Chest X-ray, PA view. Patient: 31 years old, sex F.
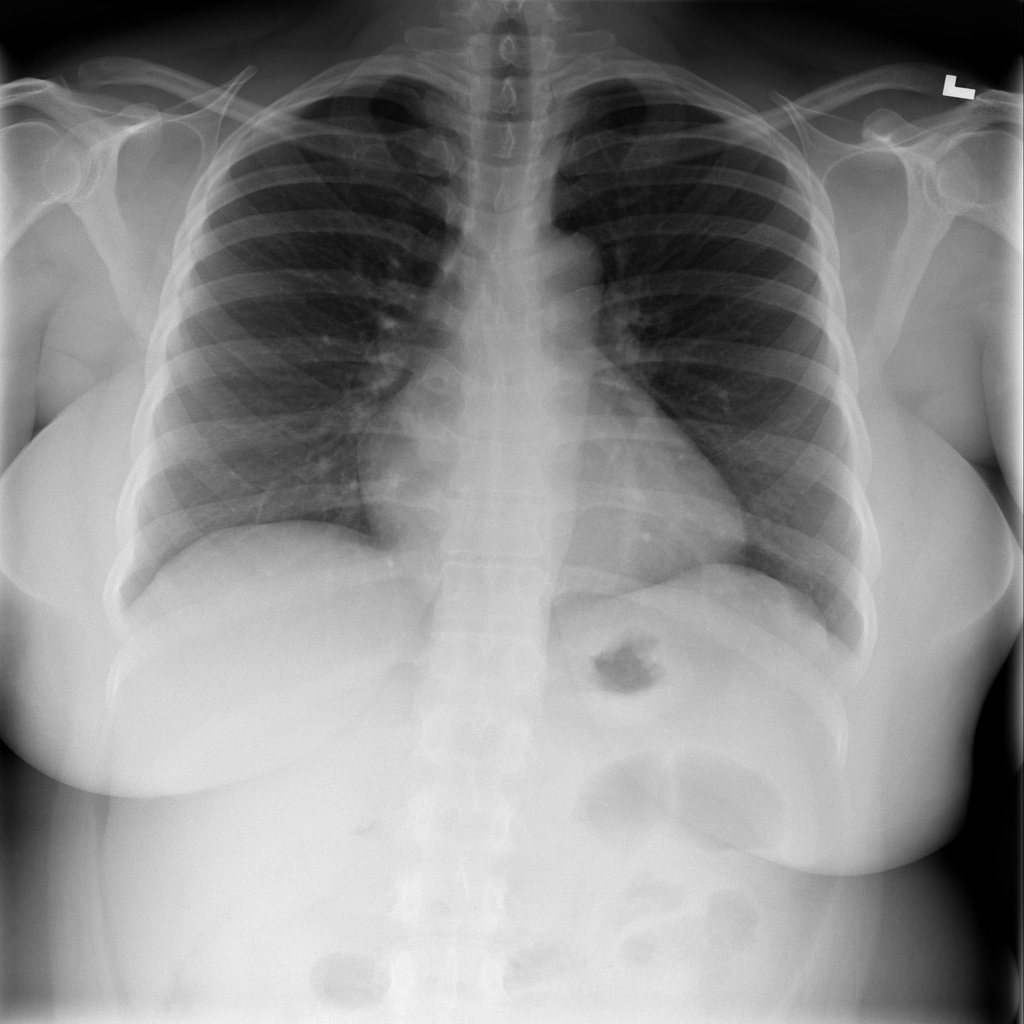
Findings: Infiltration